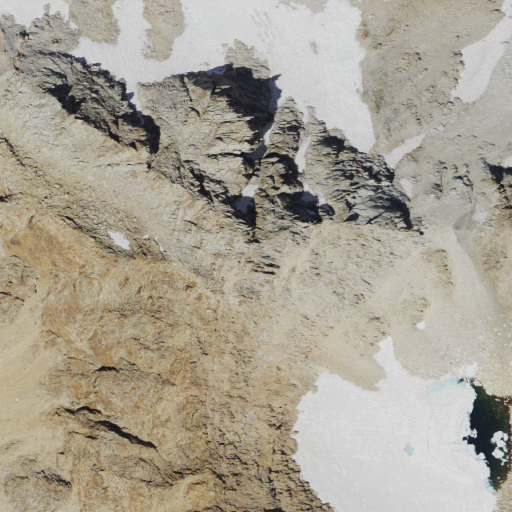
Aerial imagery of mountain in California named Mount Haeckel containing barren land, snow, and shrub